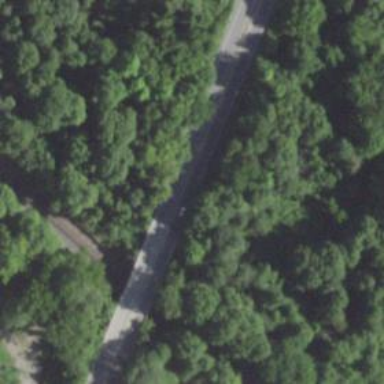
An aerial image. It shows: Asphalt bridge for motorway link.